Interaction volume radius: 10 \u00c5
Interaction volume height: 20 \u00c5
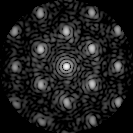
Disorder parameter: 0.2903